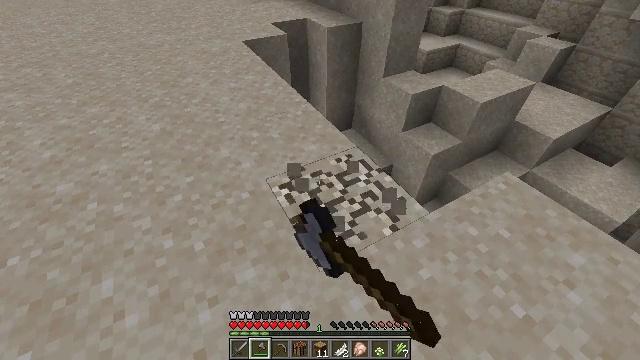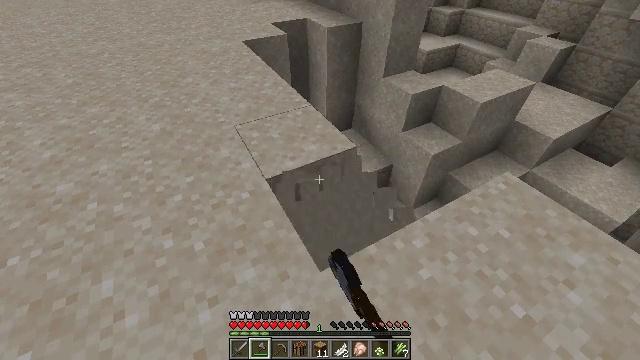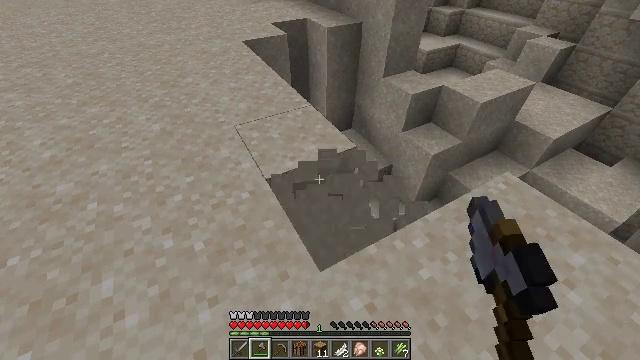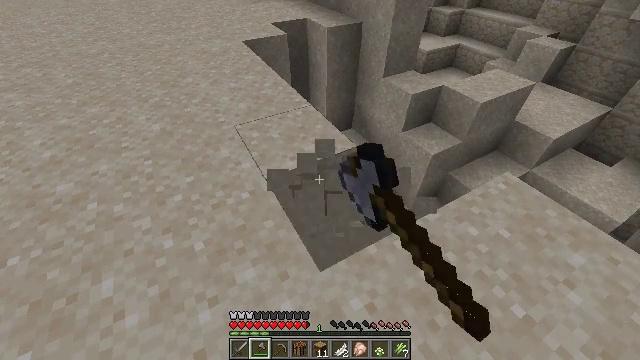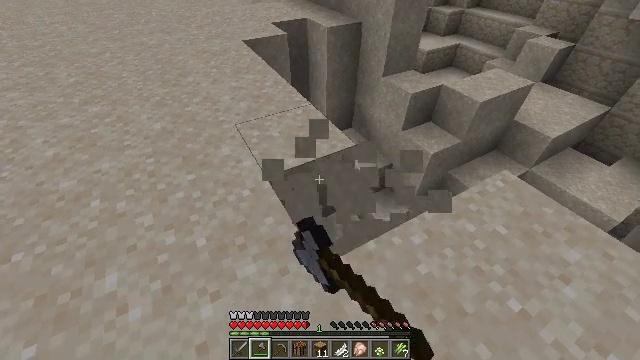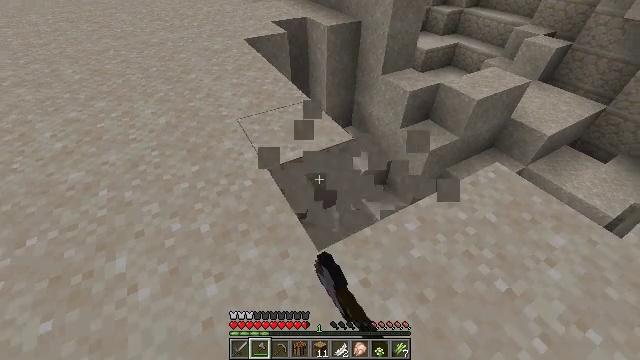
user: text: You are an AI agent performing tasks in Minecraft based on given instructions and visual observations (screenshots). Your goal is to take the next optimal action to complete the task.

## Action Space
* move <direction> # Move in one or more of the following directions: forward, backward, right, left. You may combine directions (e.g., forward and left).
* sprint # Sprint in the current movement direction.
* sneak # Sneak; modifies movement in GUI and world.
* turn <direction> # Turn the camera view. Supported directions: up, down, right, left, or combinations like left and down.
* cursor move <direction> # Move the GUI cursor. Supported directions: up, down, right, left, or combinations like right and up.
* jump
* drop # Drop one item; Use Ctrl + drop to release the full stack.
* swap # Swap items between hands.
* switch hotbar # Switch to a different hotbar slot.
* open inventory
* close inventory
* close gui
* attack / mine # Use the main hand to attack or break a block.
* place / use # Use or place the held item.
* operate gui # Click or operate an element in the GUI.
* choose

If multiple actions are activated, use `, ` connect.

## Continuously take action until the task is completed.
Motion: motion action
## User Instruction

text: Collect sand to make glass.
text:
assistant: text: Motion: attack / mine
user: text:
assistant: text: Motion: attack / mine
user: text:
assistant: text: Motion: attack / mine
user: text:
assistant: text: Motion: move back, attack / mine
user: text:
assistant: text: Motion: move back
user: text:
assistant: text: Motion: no_op